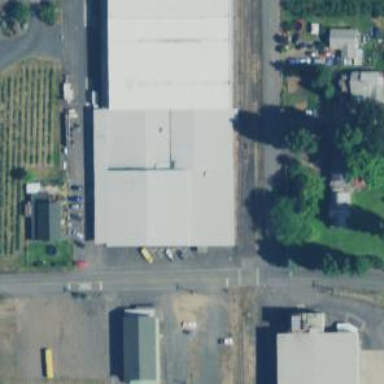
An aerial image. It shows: Railway siding for service.